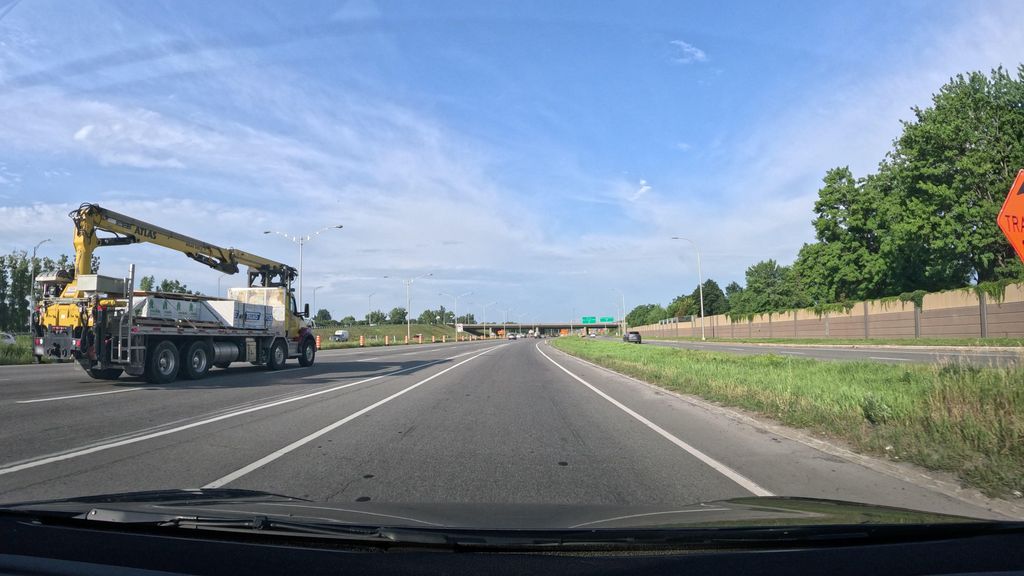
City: montreal